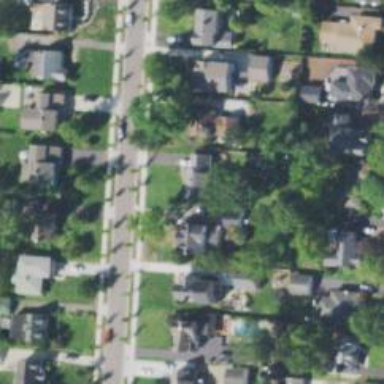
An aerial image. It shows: Residential driveway used as service road.